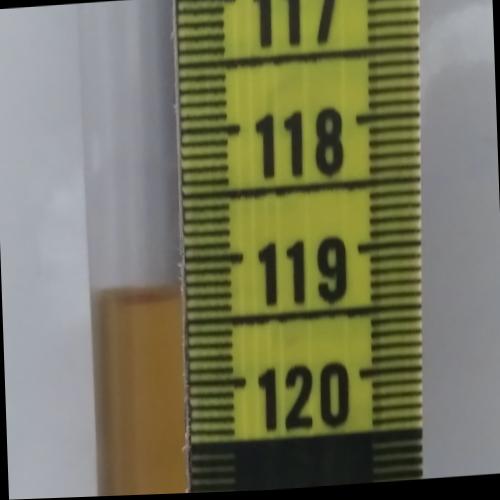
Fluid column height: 119.3 cm